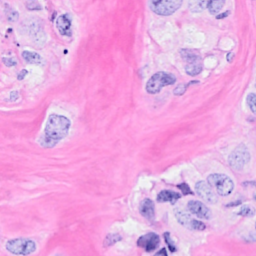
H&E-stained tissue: Breast